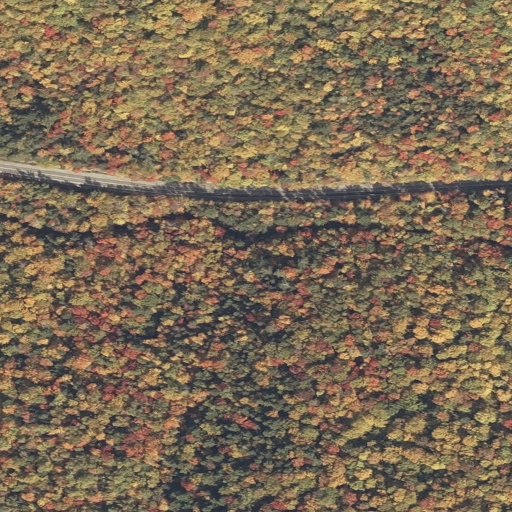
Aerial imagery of valley in Maine named Screw Auger Falls Gorge containing mixed forest, deciduous forest, open development, and low intensity development